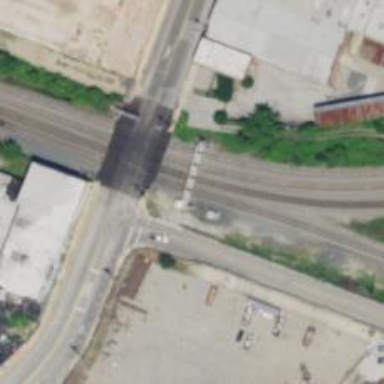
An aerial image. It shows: Railway signal.